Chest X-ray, PA view. Patient: 27 years old, sex M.
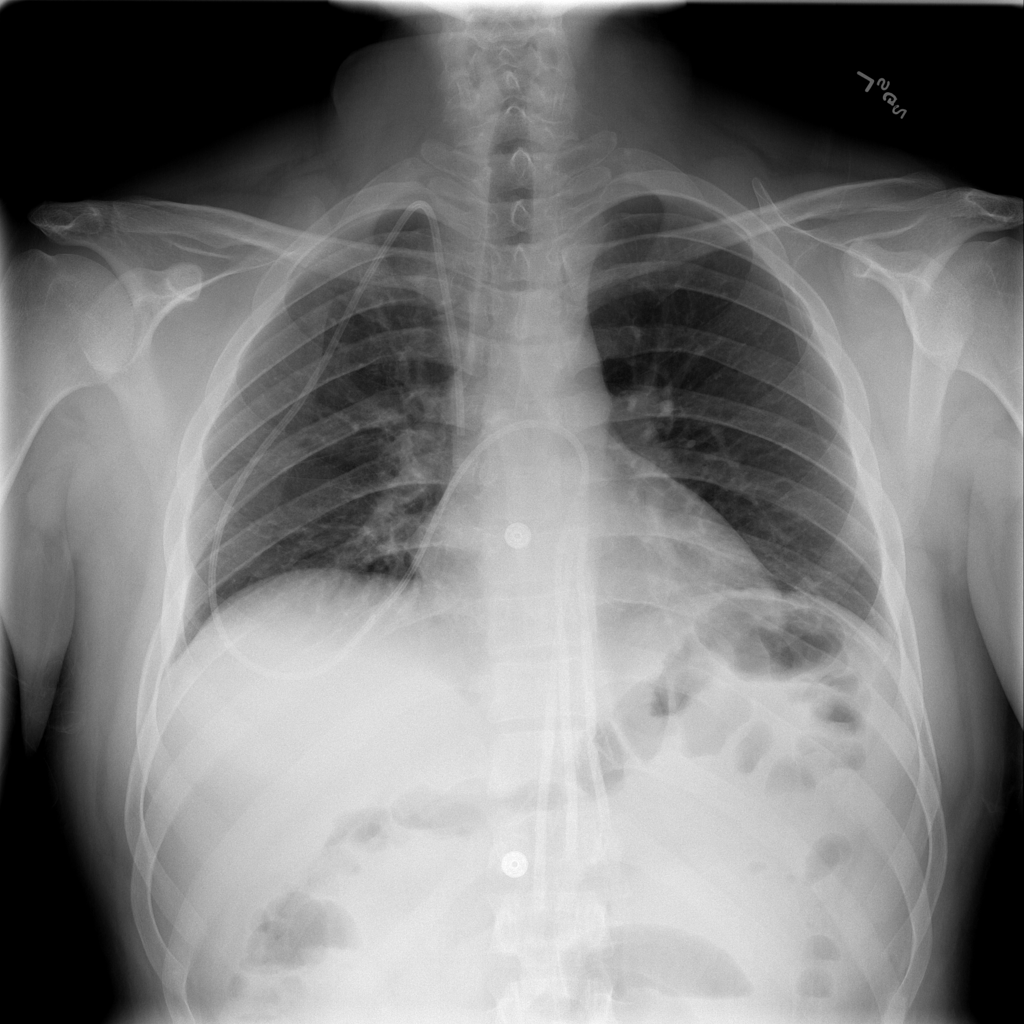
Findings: No Finding